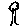
Label: tree